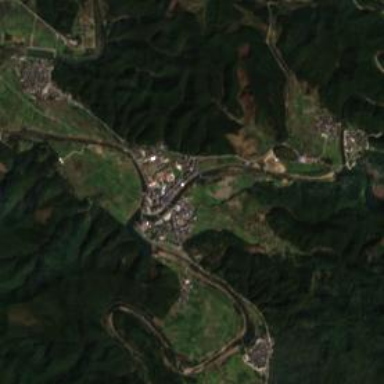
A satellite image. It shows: Ethnic township within town.